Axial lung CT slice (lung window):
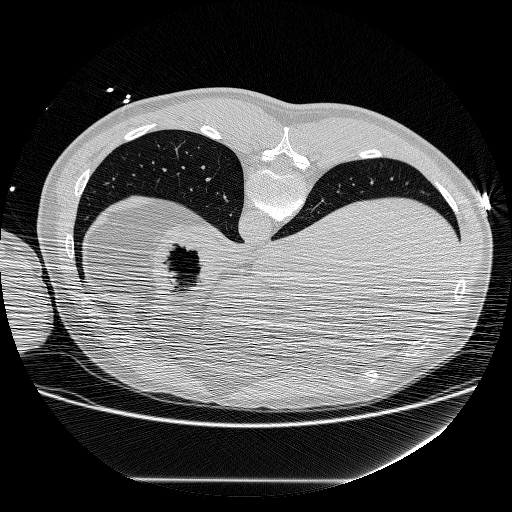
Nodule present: no